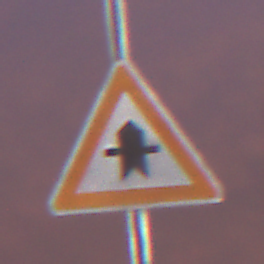
Verkehrszeichen: Vorfahrt
Umgebung: Outdoor, Urban
Tageszeit: SunriseSunset
Wetter: PartlyCloudy
Licht: Artificial
Jahreszeit: NotSpecified
Kontrast: HighContrast